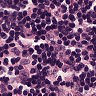
Metastatic tissue present: no